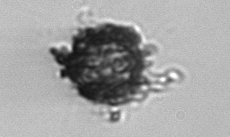
Label: Thalassiosira_TAG_external_detritus